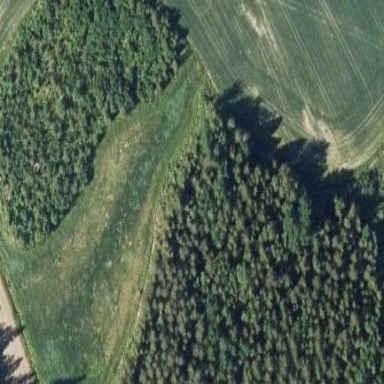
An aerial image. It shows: Forest area.